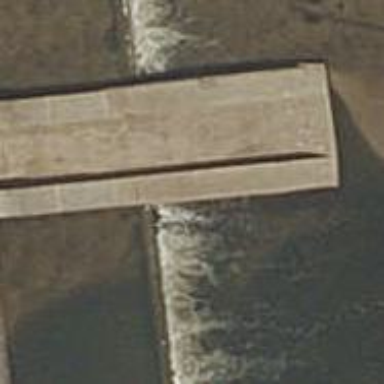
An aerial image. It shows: Weir along the waterway.